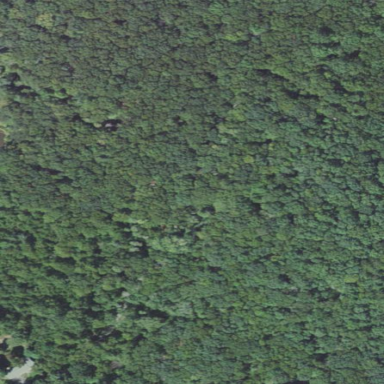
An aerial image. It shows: Existing Preserved Open Space in woodland area.